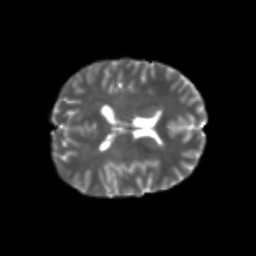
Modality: T2w
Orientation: axial
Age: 20
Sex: female
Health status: healthy
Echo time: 0.074 s